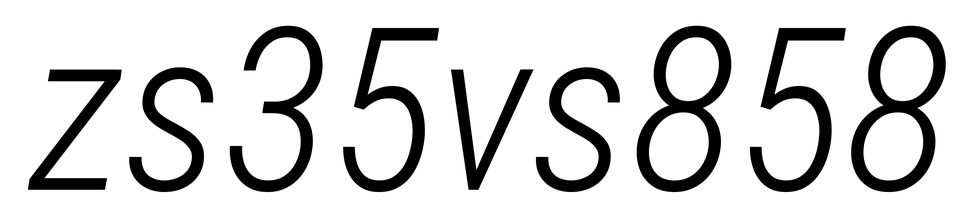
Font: Roboto-Italic_Condensed_Light_Italic